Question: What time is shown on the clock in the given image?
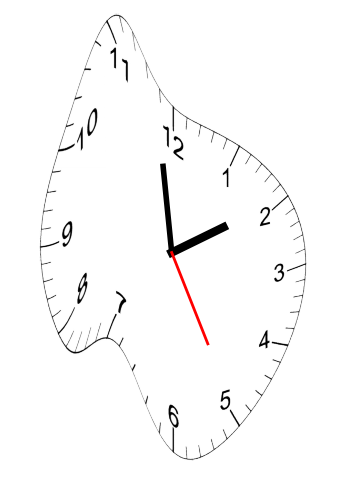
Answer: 01:58:25